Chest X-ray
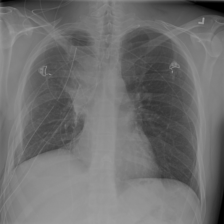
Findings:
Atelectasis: negative
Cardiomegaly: negative
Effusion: negative
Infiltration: negative
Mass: negative
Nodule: negative
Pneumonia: negative
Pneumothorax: negative
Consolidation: positive
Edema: negative
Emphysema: negative
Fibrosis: negative
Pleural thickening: negative
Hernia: negative